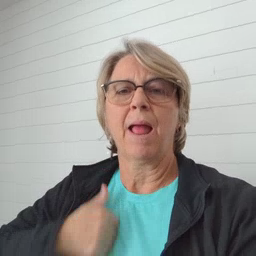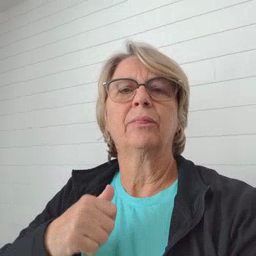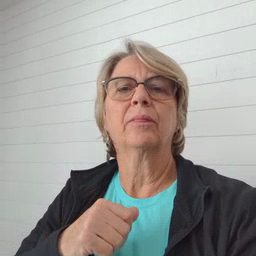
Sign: bath